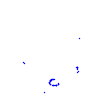
Particle: proton